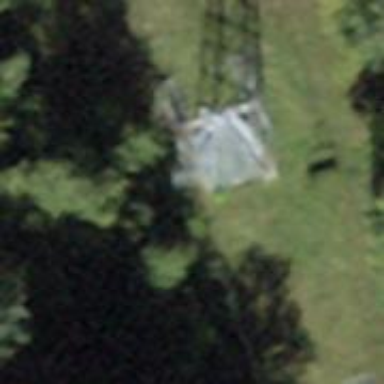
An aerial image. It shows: Pylon for aerialway.